Question:
I need custom info window with two clickable button as above.In it when more then marker and click any one of them then window should be open and when click on another marker another window should open and close previous window as well in single click.
is there any specific reason why google map v2 not support live component like button ,check box?
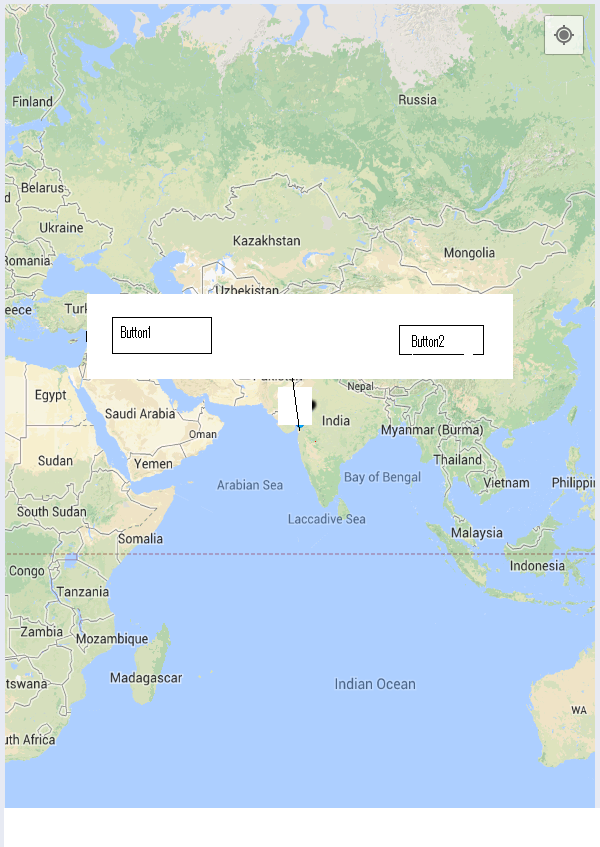
Answer: What you are trying to achieve is possible.
You can see the recipe in this answer: <URL>
And a working implementation on <URL>.